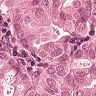
Metastatic tissue present: yes